Question: In the histogram produced with the following code, there's no x axis at the zero level
'''
import matplotlib.pyplot as plt
plt.bar(left=[0,4,5],height=[-100,10,110],color=['red','green','green'],width=0.1)
plt.show()
'''

How to put it there?
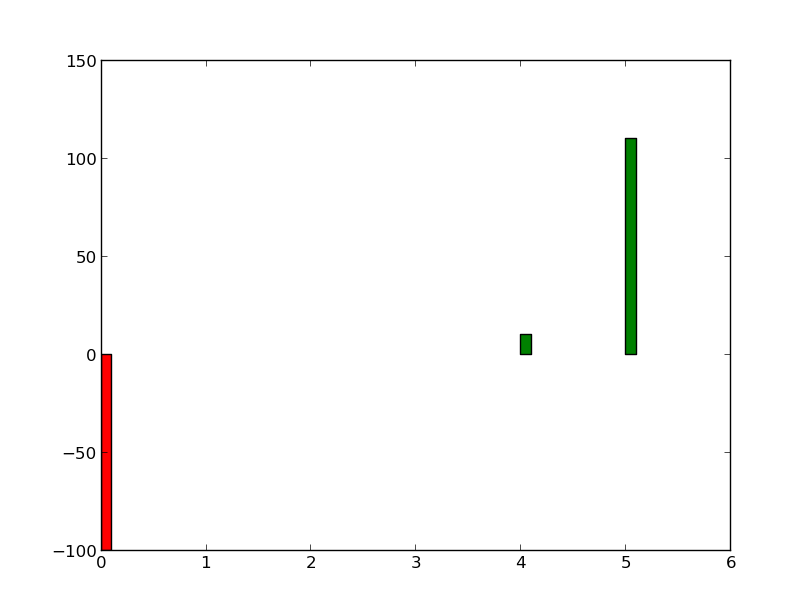
Answer: I tend to use 'spines' to get the x-axis centered:
'''
import matplotlib.pyplot as plt
fig = plt.figure(facecolor='white')
ax = fig.add_subplot(1,1,1)
ax.bar(left=[0,4,5],height=[-100,10,110],color=['red','green','green'],width=0.1)
ax.grid(b=True)
ax.spines['left'].set_position('zero')
ax.spines['right'].set_color('none')
ax.spines['bottom'].set_position('zero')
ax.spines['top'].set_color('none')
plt.show()
'''
Which will produce the next plot: